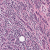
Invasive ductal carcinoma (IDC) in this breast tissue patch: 1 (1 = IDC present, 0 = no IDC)